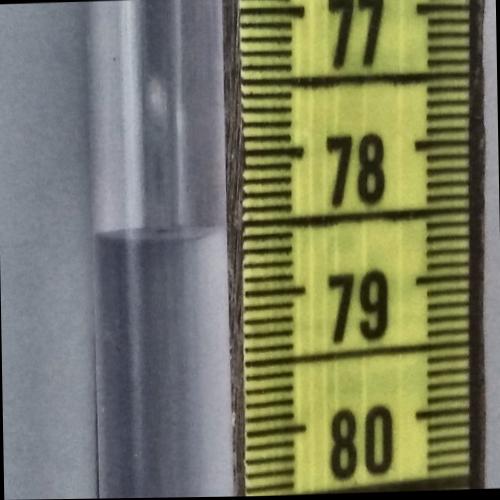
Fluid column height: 78.6 cm